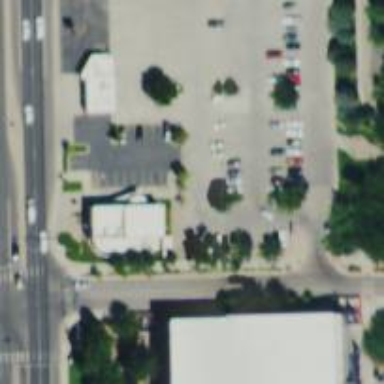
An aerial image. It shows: Parking space.